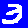
Digit: 3